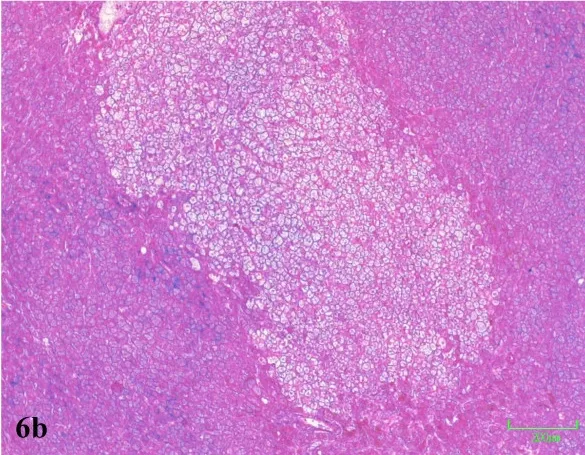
A clear focus in the nodule.
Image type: pathology (h&e)